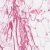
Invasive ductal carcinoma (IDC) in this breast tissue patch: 0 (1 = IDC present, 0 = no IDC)